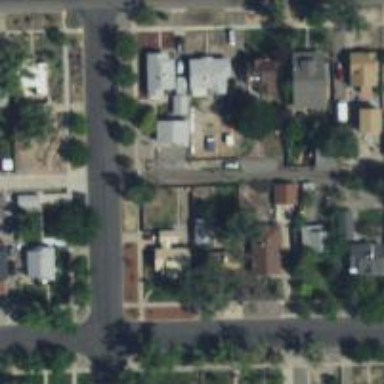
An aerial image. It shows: Alleyway designated as service road.